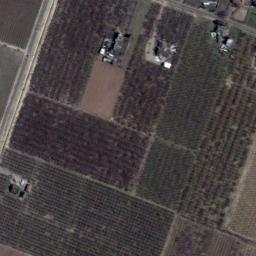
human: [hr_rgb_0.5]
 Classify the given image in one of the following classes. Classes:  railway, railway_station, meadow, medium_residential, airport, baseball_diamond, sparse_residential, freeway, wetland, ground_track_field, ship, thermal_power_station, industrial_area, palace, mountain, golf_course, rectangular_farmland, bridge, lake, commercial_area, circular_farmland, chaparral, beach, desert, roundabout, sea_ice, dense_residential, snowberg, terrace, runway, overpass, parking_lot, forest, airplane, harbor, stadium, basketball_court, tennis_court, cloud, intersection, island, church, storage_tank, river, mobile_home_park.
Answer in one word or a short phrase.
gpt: rectangular_farmland